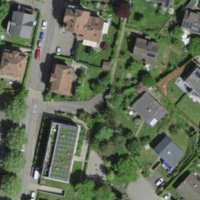
EUNIS habitat code: 54
Species observed at this site:
Clinopodium vulgare